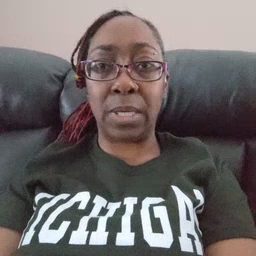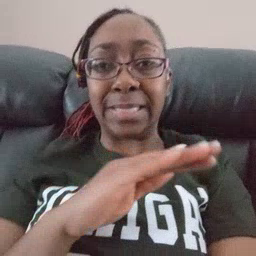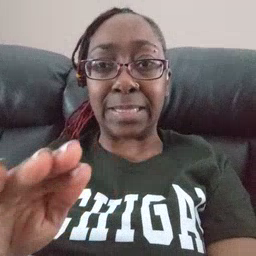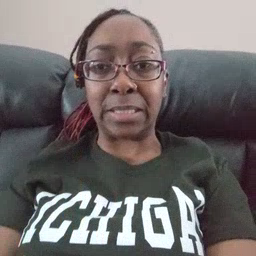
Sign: clean